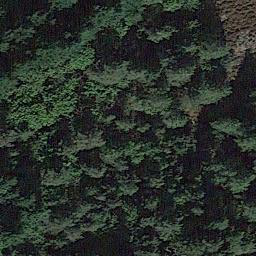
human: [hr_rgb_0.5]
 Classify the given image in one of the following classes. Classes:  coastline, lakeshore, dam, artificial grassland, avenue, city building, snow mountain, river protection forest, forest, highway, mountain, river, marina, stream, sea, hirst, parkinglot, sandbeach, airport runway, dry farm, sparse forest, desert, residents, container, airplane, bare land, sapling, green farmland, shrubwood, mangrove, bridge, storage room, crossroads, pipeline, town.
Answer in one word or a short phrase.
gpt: forest